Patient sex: M
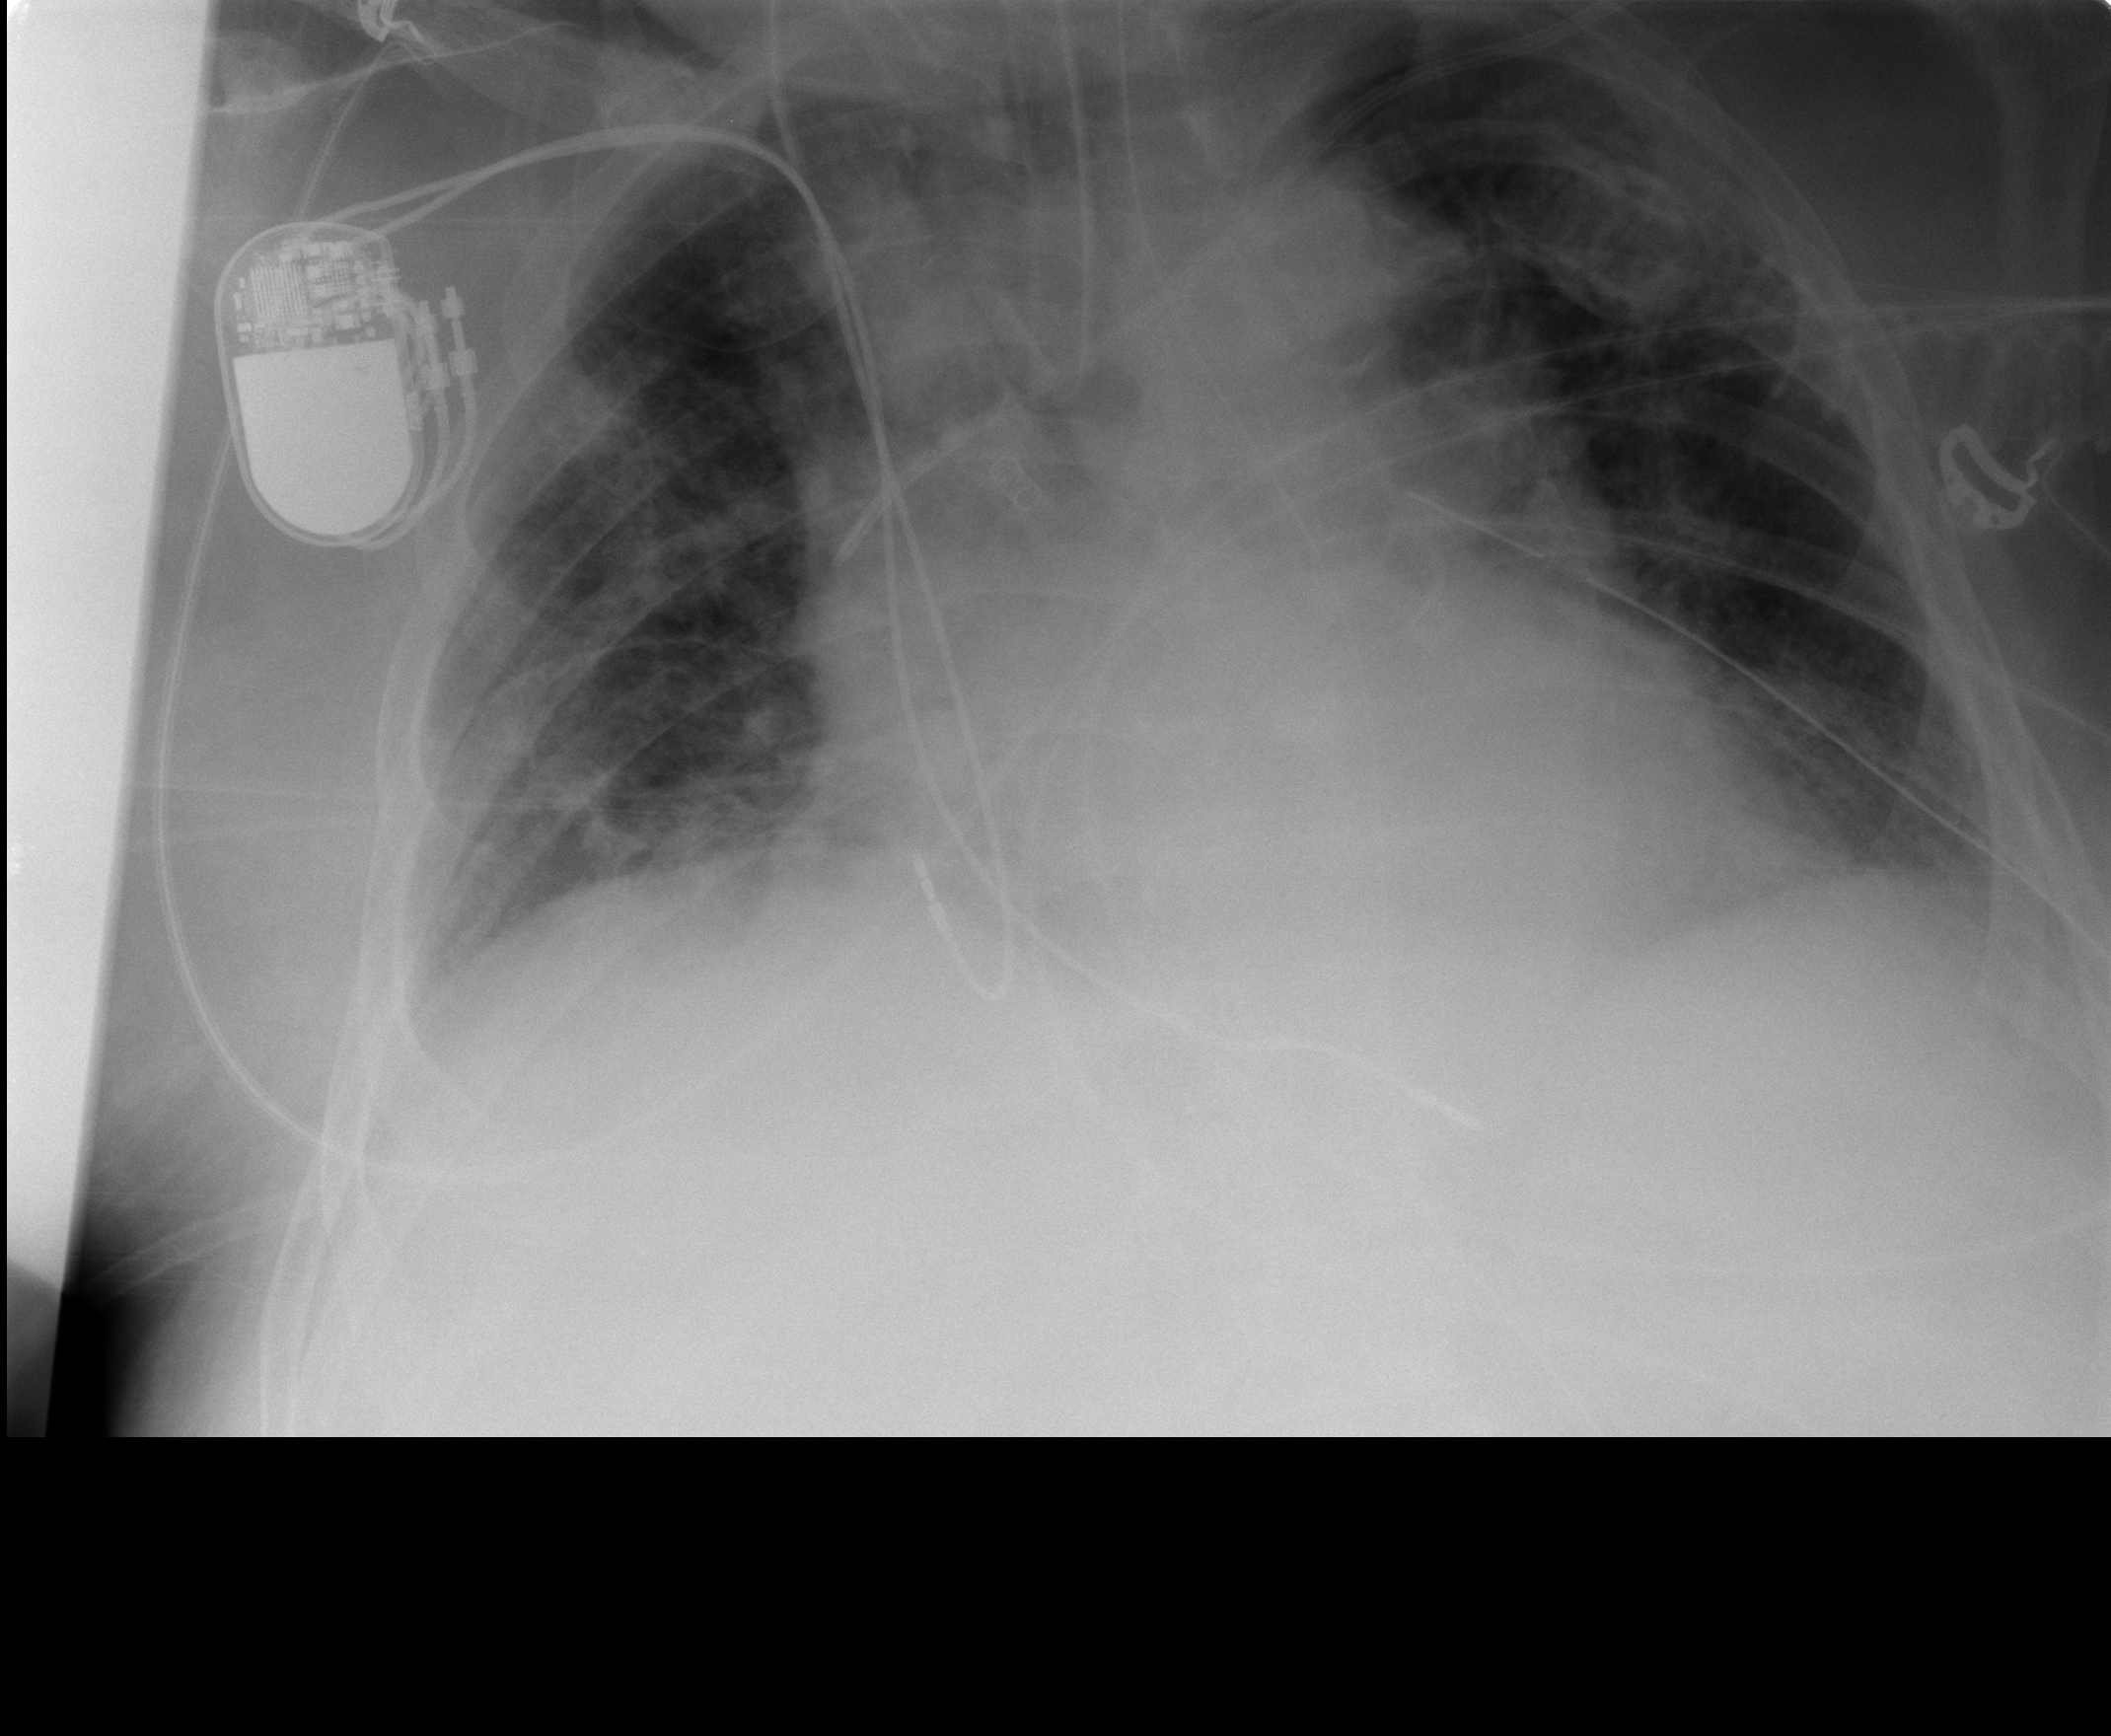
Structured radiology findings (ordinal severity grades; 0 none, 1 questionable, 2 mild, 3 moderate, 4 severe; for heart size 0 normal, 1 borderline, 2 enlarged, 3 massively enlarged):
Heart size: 2
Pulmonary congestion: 2
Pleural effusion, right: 0
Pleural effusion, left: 0
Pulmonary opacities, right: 2
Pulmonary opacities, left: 1
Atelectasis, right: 0
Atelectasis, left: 0